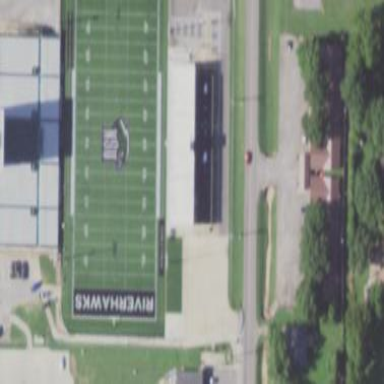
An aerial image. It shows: Turf pitch for American football.